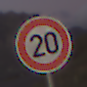
Verkehrszeichen: Geschwindigkeit20
Umgebung: Outdoor, RoadRail
Tageszeit: Dawn
Wetter: Clear
Licht: Natural
Jahreszeit: NotSpecified
Kontrast: LowContrast